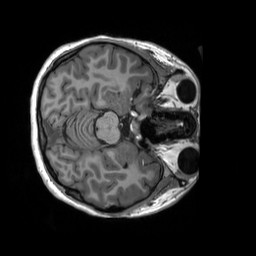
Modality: T1w
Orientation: axial
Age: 19
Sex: female
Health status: healthy
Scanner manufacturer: siemens
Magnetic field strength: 3 T
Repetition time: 2.53 s
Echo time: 0.00227 s